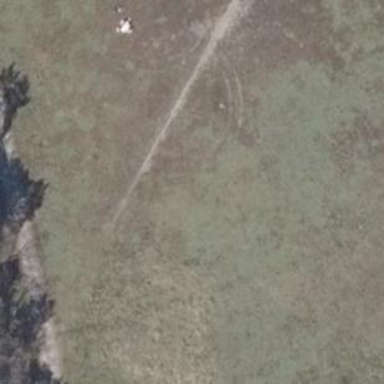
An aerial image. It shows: Ground path.